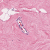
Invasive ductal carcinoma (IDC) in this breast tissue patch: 0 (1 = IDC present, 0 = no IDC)